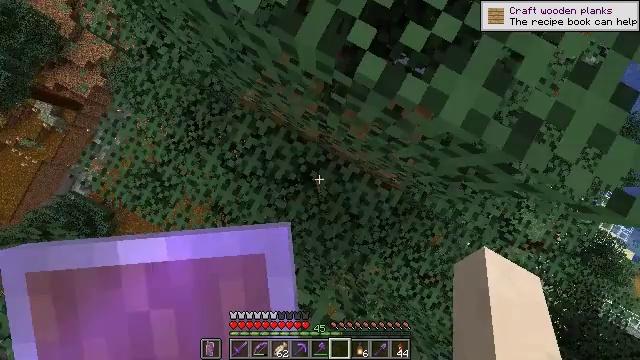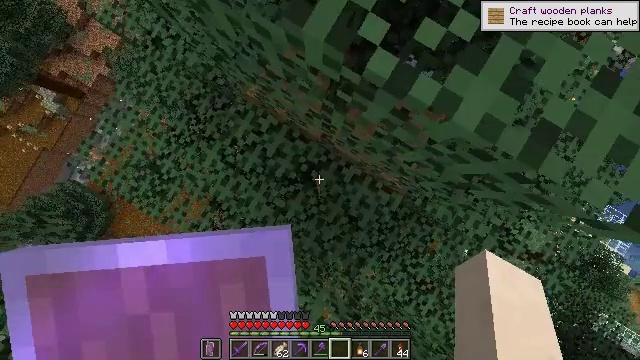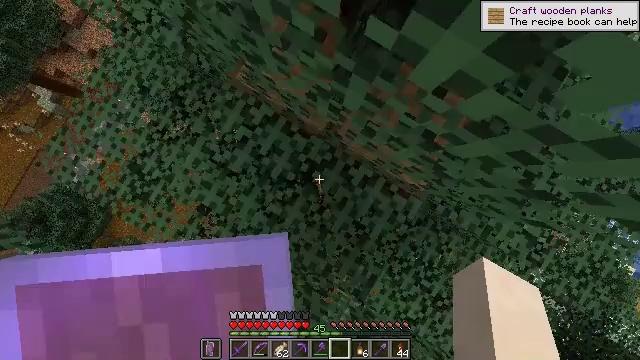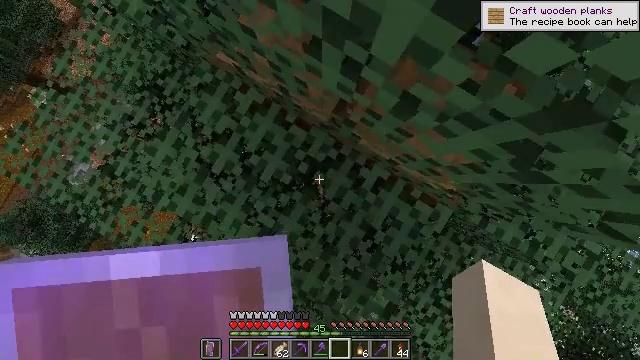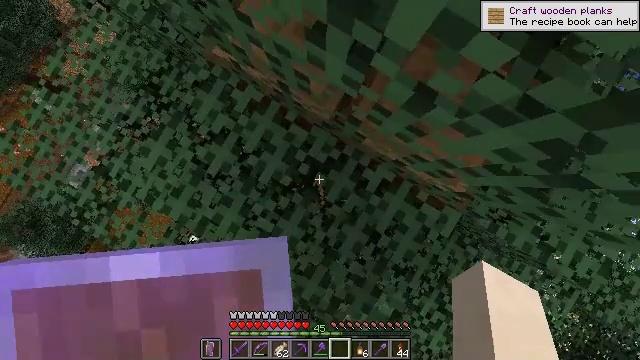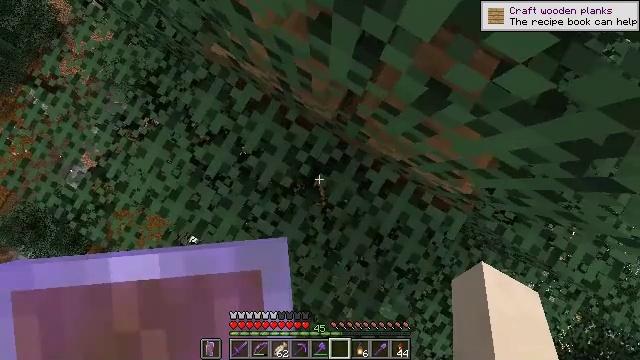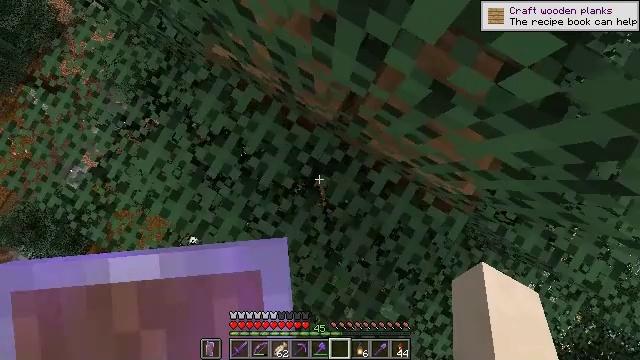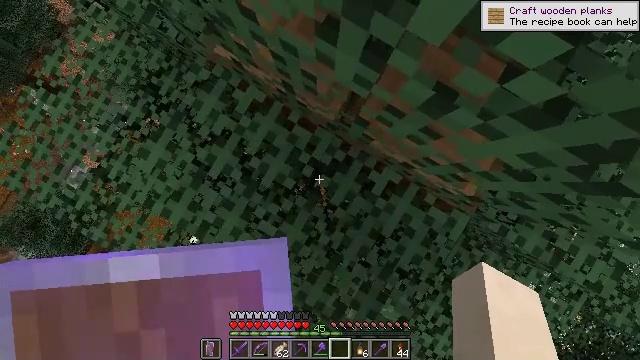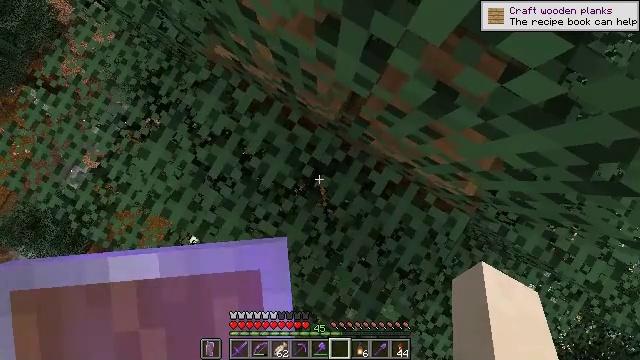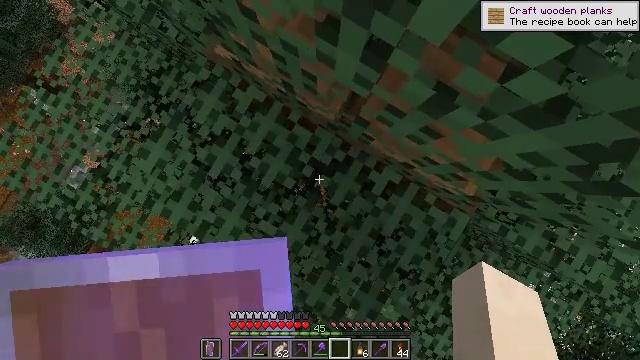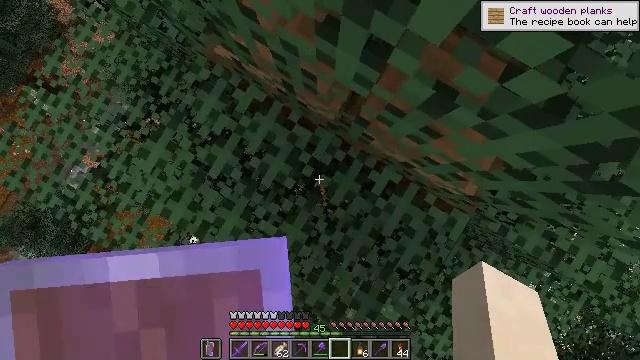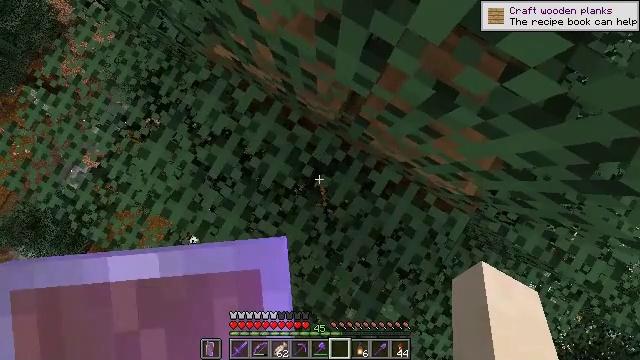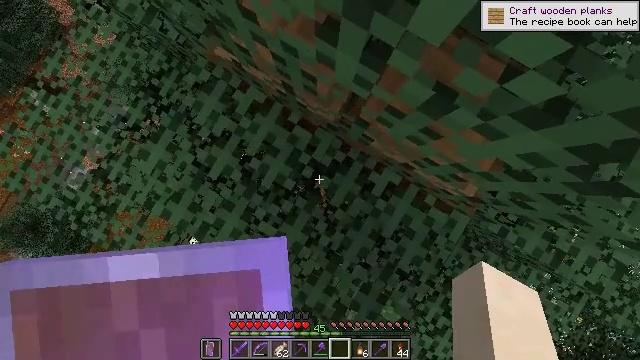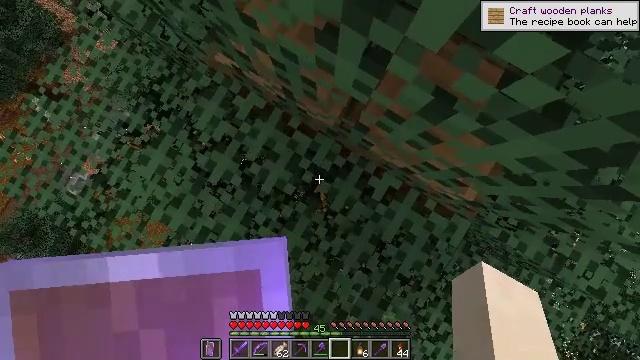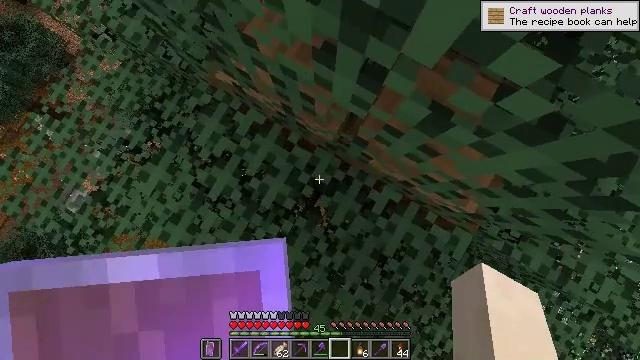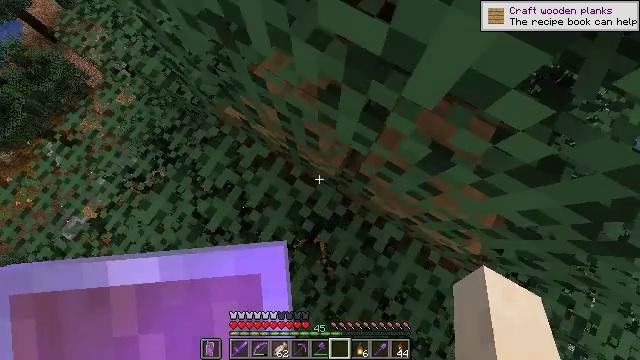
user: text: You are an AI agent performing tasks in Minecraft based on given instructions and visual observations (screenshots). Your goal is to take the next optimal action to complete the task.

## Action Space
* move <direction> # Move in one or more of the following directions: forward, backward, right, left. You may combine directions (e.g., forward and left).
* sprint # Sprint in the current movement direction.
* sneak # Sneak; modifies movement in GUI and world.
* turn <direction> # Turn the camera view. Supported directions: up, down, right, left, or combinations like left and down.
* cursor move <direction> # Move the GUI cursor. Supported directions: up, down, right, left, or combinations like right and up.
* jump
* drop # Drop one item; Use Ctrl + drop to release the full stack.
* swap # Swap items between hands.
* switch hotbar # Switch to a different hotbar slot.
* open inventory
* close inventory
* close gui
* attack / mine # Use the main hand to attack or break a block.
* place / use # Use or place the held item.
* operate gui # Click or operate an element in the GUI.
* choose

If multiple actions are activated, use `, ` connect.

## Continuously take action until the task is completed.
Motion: motion action
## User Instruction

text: Mine spruce leaves from the tree.
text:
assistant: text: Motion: turn left and down
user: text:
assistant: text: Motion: no_op
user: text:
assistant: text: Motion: no_op
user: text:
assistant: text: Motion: no_op
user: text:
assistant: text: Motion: no_op
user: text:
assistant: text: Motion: no_op
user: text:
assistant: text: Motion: no_op
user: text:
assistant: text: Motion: no_op
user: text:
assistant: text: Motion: no_op
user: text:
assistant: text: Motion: no_op
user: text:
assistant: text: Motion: no_op
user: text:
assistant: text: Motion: no_op
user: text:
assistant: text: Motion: turn up
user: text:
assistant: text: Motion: turn up
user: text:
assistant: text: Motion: turn left and up
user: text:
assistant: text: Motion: turn left and up
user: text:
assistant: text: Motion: turn left and up
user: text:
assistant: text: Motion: turn left and up
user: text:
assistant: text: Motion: no_op
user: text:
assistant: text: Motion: no_op
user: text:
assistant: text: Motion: no_op
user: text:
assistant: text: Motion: no_op
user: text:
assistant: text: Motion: move forward
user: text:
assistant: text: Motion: move forward
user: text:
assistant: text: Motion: move forward
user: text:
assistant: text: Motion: move forward
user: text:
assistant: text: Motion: move forward
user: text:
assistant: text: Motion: no_op
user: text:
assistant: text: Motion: no_op
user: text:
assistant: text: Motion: no_op